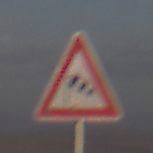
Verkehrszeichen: SeitenwindVonLinks
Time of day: SunriseSunset
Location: Outdoor (Nature)
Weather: PartlyCloudy
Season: NotSpecified
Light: Natural